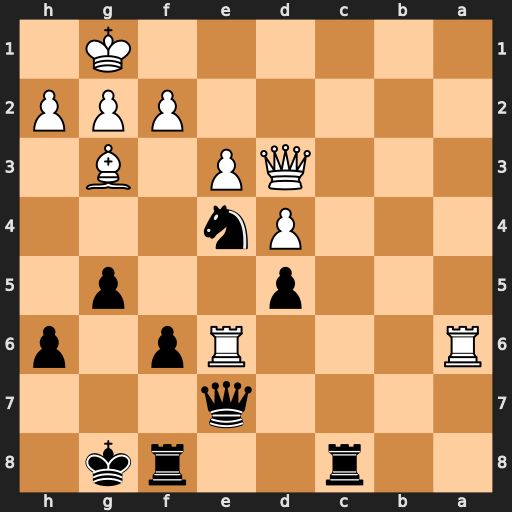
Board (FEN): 2r2rk1/4q3/R3Rp1p/3p2p1/3Pn3/3QP1B1/5PPP/6K1
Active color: b
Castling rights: -
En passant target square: -
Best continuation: Rc1+ Qf1 Rxf1+